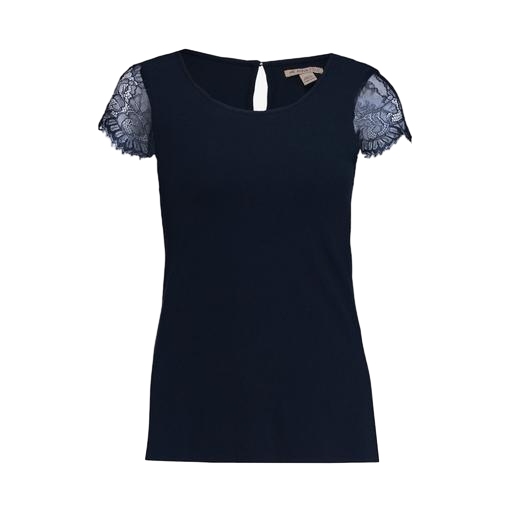
lace-yoke t-shirt, blue lace-accented top, short sleeve navy lace top, white background